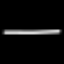
Label: line